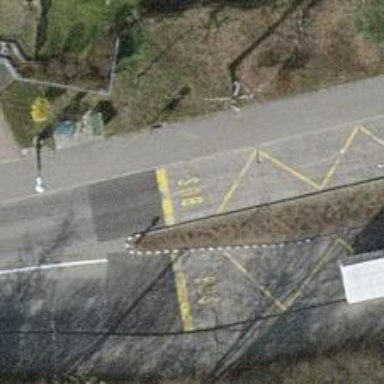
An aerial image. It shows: Bus stop for trolleybuses with designated stop position for public transport.